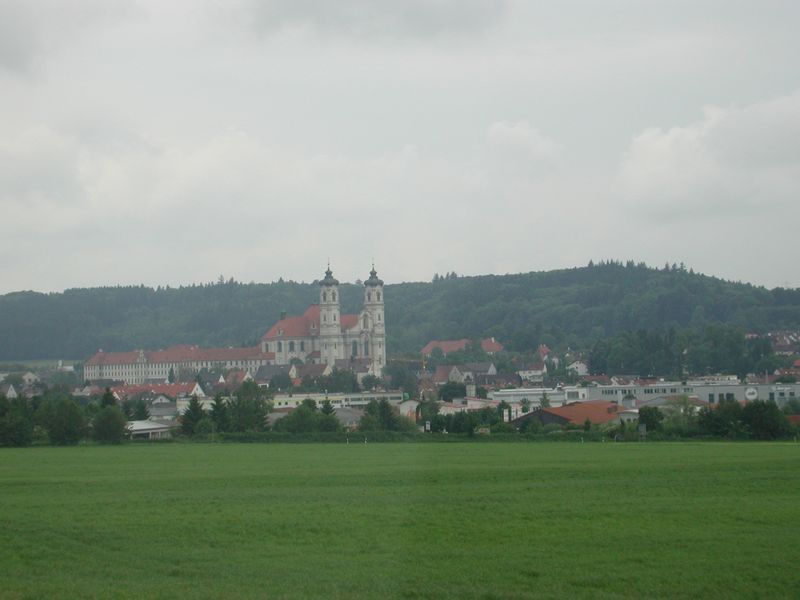
Titel: Ottobeuren, Klosterkirche
Künstler: Christoph Vogt
Standort: Ottobeuren, Klosterkirche (EU - D - Bayern)
Schlagwörter: baum, berg, himmel, weiß, wolken, bäume, grün, kirchturm, landschaft, stadt, fenster, grau, dach, gebäude, gras, haus, rasen, rot, schloss, wiese, wolke, architektur, barock, häuser, hügel, weide, kirche, land, tal, wald, anhöhe, turm, bewölkt, deutschland, sommer, ort, berge, dorf, dächer, farbe, hecke, nebel, herbst, kleinstadt, tannen, foto, fotografie, kirchtürme, ortschaft, photographie, regen, bayern, kloster, kreuz, türme, zwiebelturm, diesig, dom, wälder, wolkig, fichte, tanne, stift, kathedrale, photo, gemeinde, nadelbäume, fichten, grad, abtei, doppeltürme, zweiturmfassade, doppelturmfassade, turmhelm, fotografei, wallfahrt, barocke kirche, ettal, wo, hersbt, kurchtürme, bayw, klosterwiese